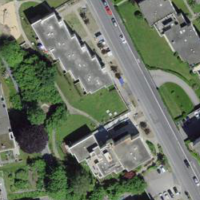
EUNIS habitat code: 55
Species observed at this site:
Halictus scabiosae
Bombus lapidarius